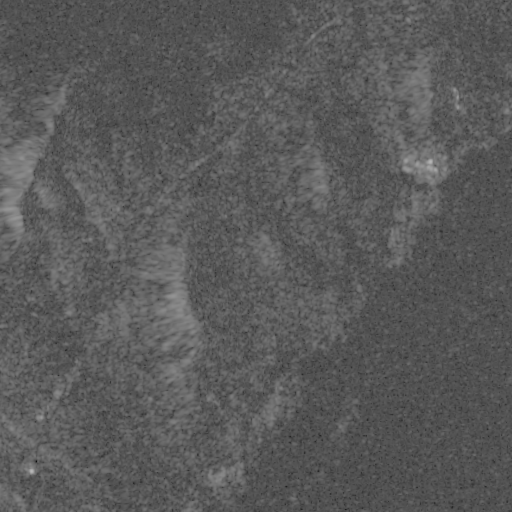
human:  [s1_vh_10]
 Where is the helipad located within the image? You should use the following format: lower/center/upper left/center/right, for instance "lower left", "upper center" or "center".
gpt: The helipad is located in the upper right of the image.
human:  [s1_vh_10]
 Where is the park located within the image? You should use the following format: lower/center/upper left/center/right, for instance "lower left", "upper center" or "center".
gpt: The park is located in the upper right of the image.
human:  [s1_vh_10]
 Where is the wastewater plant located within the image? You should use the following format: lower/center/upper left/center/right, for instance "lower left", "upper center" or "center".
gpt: The wastewater plant is located in the upper right of the image.
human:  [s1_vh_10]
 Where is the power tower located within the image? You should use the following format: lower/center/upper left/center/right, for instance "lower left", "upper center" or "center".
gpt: There is no power tower in the image.

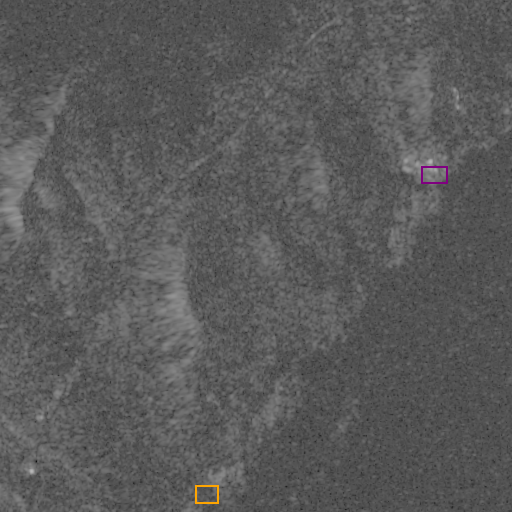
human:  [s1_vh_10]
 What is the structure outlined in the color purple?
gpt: The structure outlined in purple is a park.
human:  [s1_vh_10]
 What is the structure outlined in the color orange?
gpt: The structure outlined in orange is a parking lot.
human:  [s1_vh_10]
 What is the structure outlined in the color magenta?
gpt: There is no magenta outline.